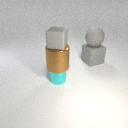
large brown metal cylinder above small cyan metal cylinder